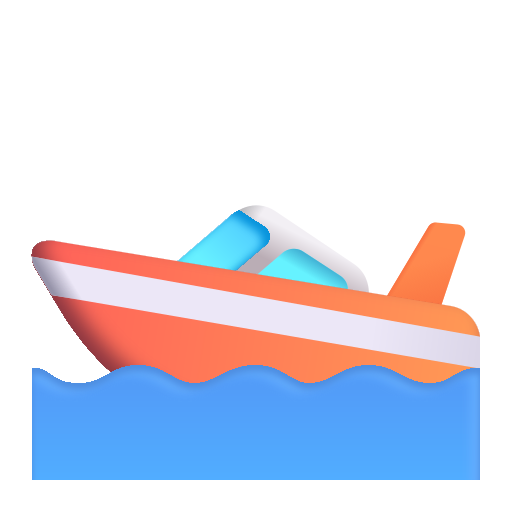
speedboat color